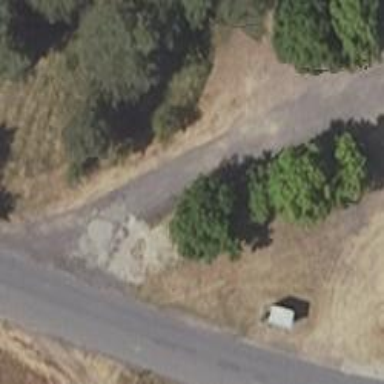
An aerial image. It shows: Service road.